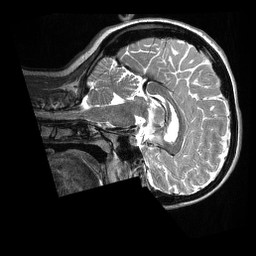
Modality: T2w
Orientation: sagittal
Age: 21
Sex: female